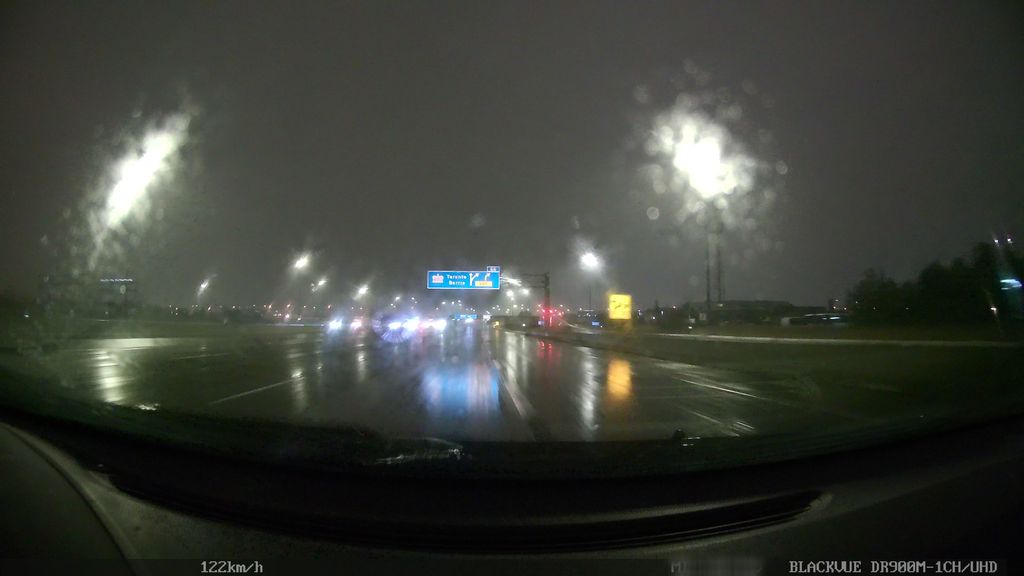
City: toronto